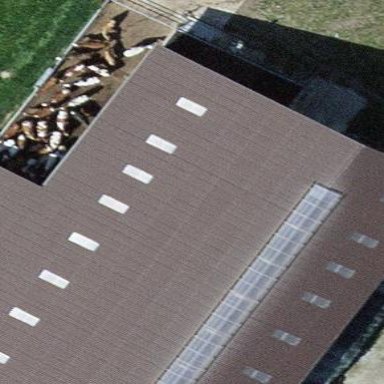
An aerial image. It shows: Shed.